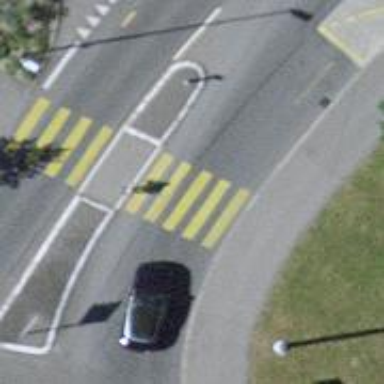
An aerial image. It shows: Kerb serving as barrier.